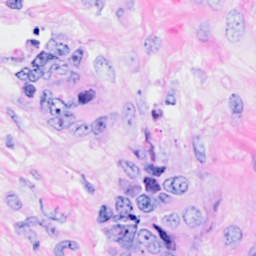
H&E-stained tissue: Breast